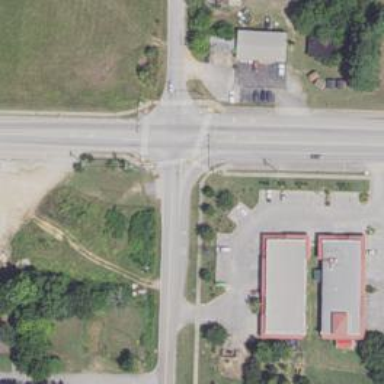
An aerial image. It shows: Crossing road.